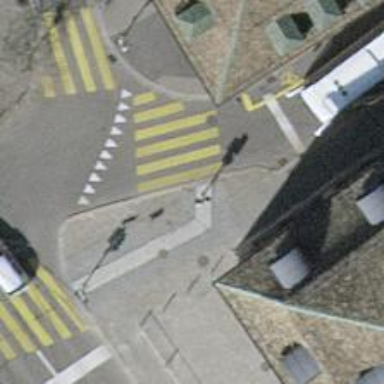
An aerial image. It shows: Paved footway with crossing.